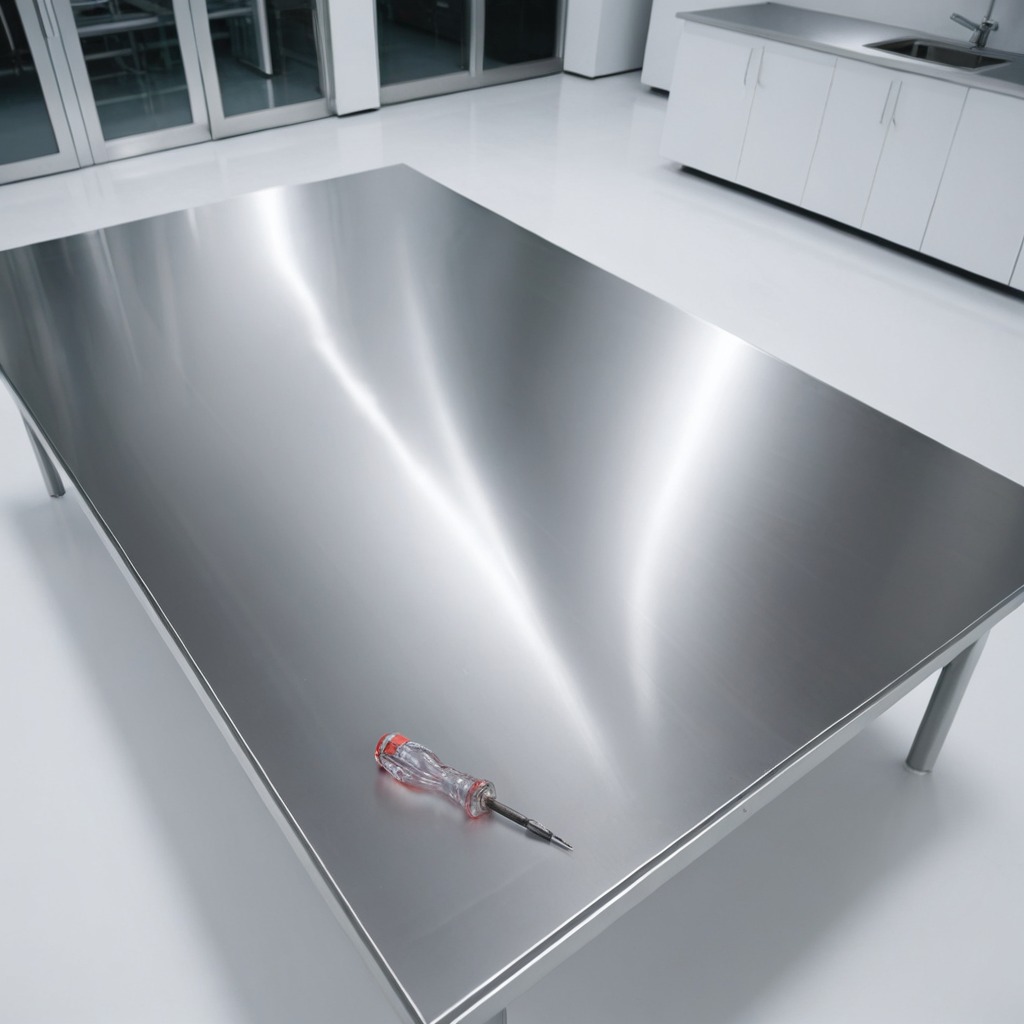
A screwdriver is lying on a stainless steel table in a high-end prototyping lab.